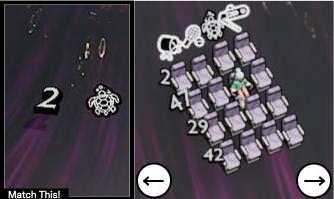
Task: seats
Answer: no